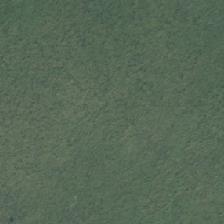
Land cover: herbaceous_freshwater_vege